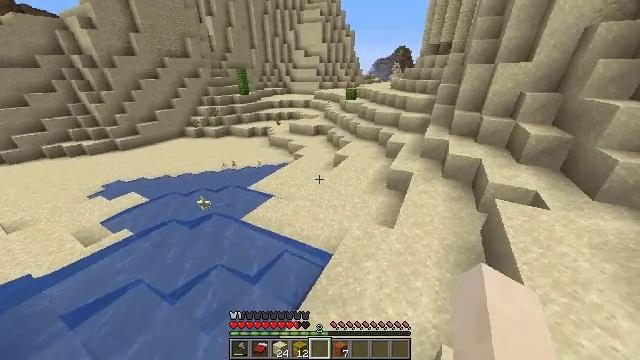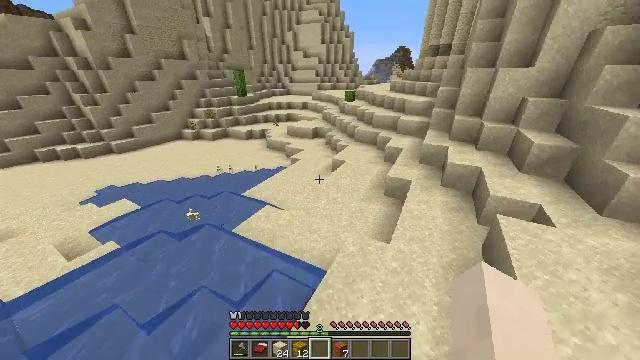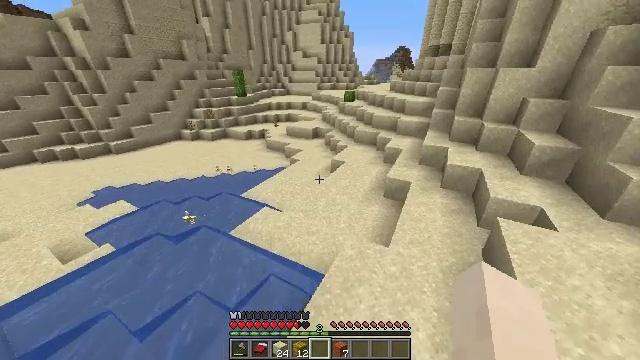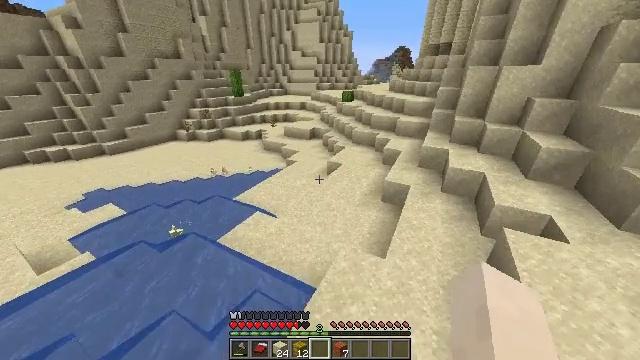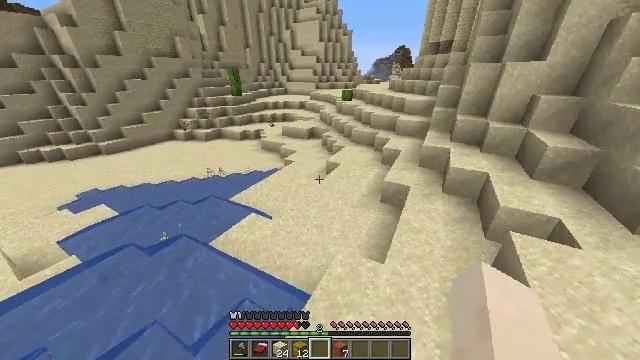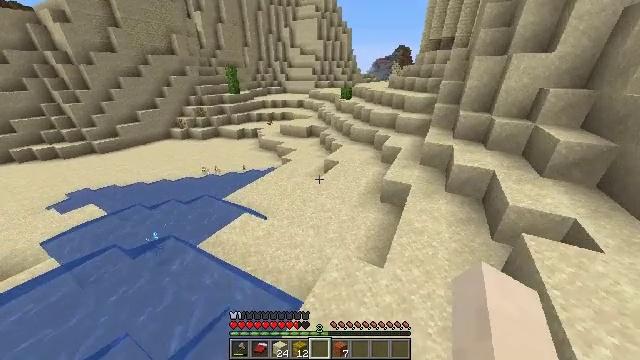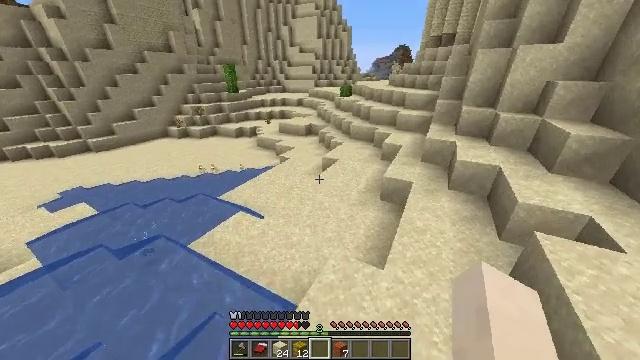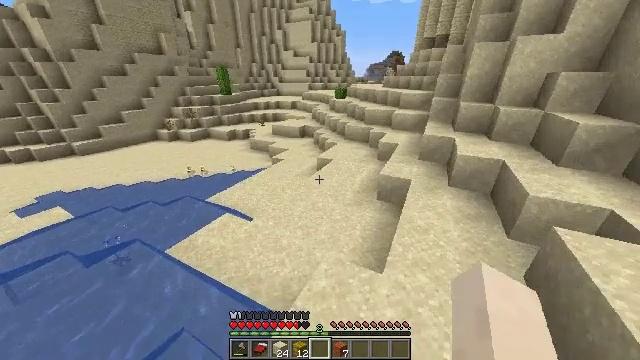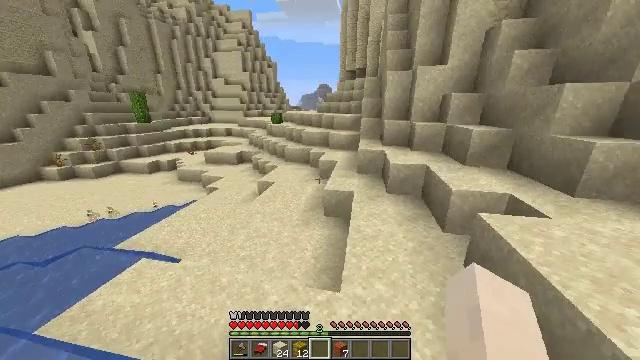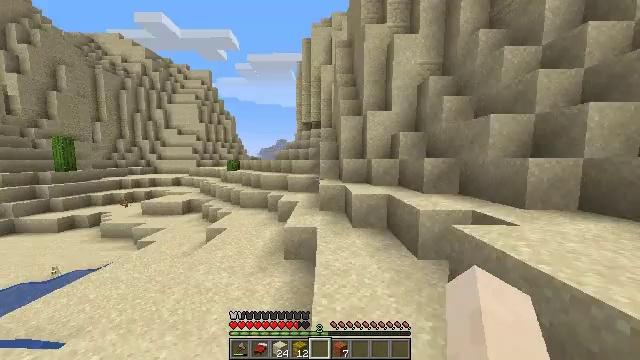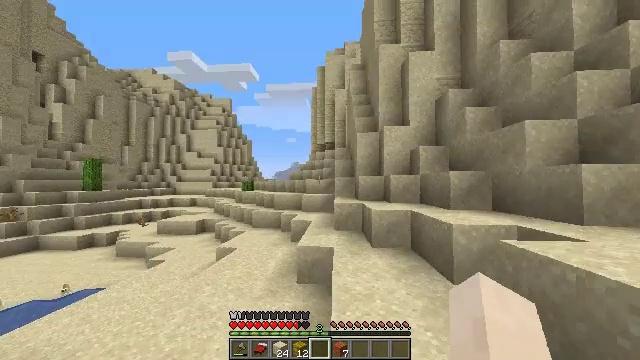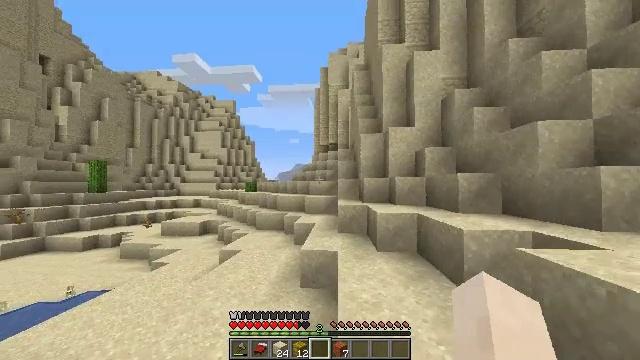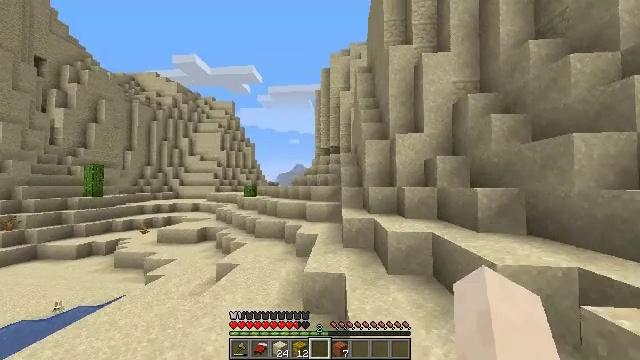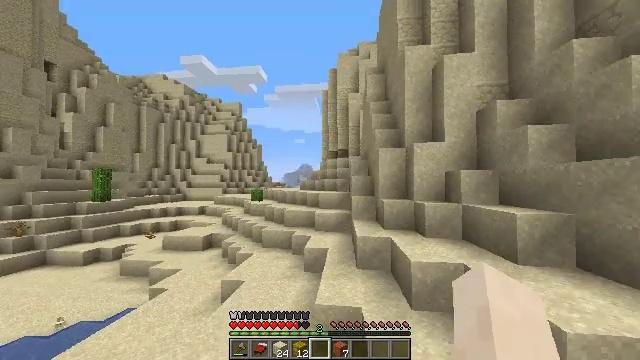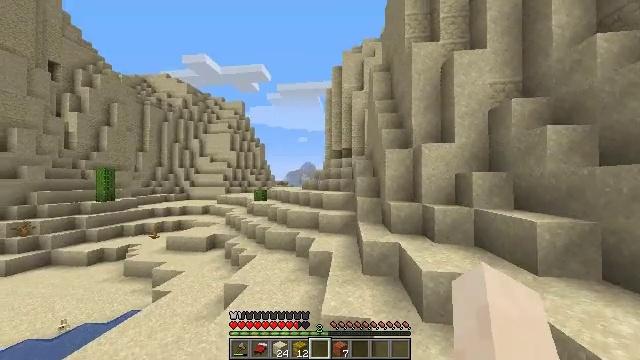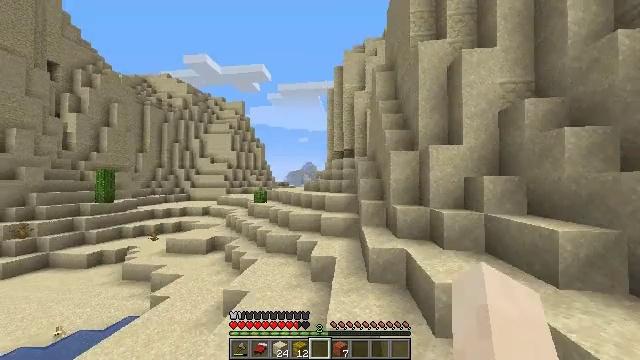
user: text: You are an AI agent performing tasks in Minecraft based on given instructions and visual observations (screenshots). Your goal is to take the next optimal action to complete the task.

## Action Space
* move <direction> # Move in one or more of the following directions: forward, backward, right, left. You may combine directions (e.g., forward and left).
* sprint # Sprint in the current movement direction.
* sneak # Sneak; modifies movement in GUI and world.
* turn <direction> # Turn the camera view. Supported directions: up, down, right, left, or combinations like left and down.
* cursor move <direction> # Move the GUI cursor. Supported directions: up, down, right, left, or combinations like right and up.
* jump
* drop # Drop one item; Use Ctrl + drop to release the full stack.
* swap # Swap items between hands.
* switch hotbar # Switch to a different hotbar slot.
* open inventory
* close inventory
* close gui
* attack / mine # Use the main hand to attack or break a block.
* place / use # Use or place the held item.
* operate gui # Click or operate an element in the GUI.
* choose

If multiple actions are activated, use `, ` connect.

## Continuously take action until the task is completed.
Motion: motion action
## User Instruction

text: Combat the rabbit.
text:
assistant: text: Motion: move forward and move right, jump
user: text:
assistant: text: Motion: move forward and move right, jump
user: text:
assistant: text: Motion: move forward, jump
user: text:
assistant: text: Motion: move forward, jump
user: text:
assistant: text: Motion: move forward, jump
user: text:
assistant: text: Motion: move forward, jump
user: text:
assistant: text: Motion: move forward, turn right and up, jump
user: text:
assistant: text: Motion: move forward, turn right and up, jump
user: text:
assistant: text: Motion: move forward, turn right and up, jump
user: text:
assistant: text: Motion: move forward and move left, turn left and up, jump
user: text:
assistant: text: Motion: move forward and move left, jump
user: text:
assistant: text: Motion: move forward and move left, jump
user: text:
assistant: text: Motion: move forward and move left, turn left, jump
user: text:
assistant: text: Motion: move forward and move left, jump
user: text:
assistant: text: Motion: move forward and move left, jump
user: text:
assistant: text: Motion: move forward and move left, turn left and down, jump
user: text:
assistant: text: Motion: move forward and move left, turn left and down, jump
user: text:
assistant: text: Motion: move forward, turn left and down, jump
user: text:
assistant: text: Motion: move forward, turn left and down, jump
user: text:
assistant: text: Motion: move forward, turn left and down, jump
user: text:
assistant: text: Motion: move forward, jump
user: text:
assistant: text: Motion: move forward and move right, jump
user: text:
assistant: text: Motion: move forward and move right, jump
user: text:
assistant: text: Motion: move forward and move right, turn left and up, jump
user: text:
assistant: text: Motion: move forward and move right, turn left and up, jump
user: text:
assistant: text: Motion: move forward and move right, jump
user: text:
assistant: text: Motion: move forward and move right, jump
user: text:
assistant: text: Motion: move forward and move right, jump
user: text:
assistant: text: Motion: move forward and move right, jump
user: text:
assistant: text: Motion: move forward and move right, jump